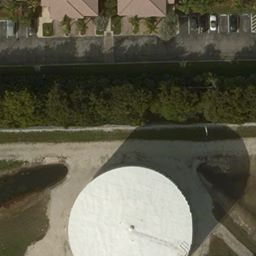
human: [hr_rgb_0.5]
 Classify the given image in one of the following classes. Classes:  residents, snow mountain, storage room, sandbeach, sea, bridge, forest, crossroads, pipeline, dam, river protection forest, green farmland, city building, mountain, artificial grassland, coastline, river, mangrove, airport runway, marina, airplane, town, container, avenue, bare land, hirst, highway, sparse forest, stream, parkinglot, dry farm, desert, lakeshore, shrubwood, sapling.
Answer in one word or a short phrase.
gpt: storage room